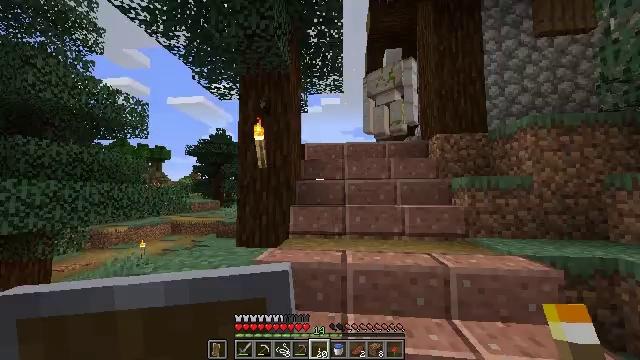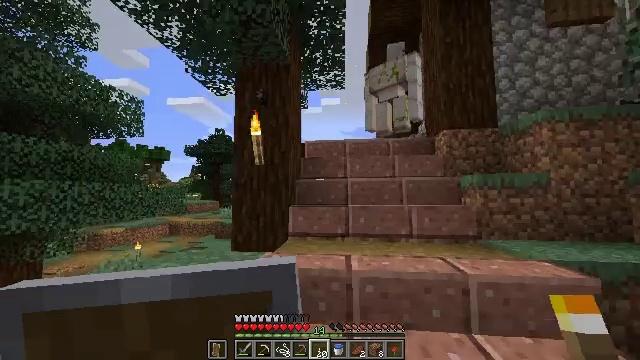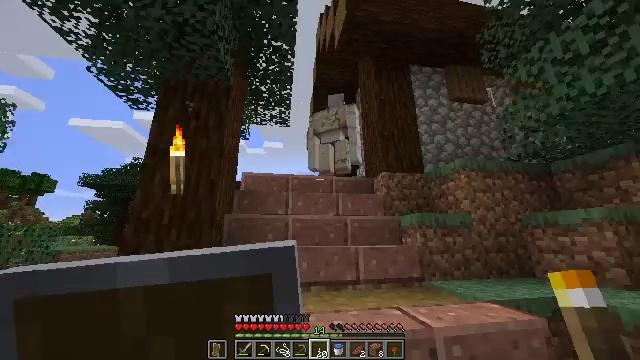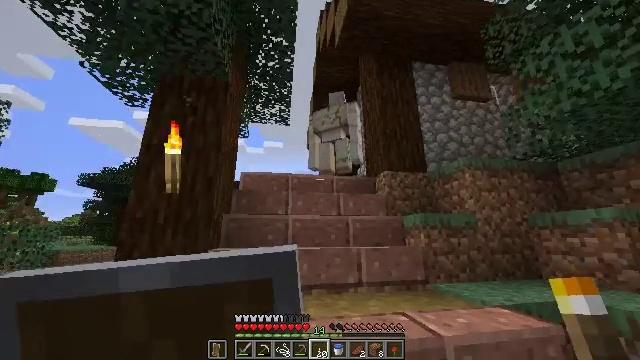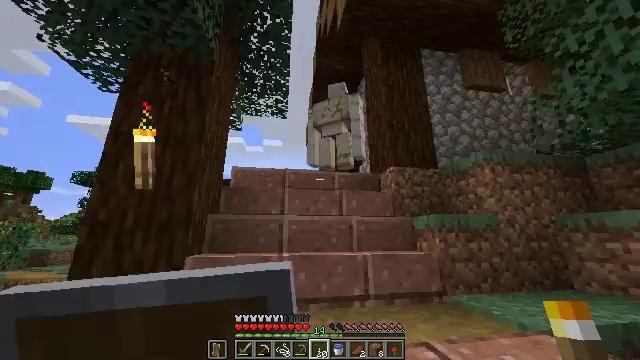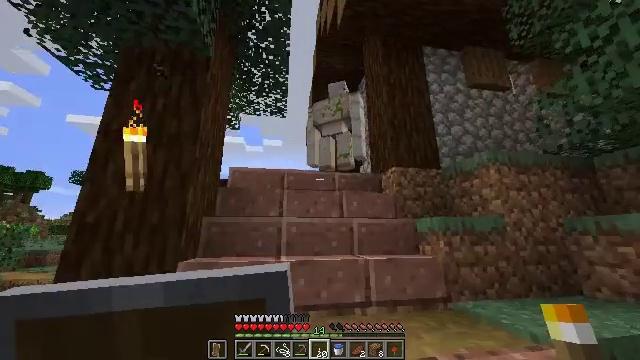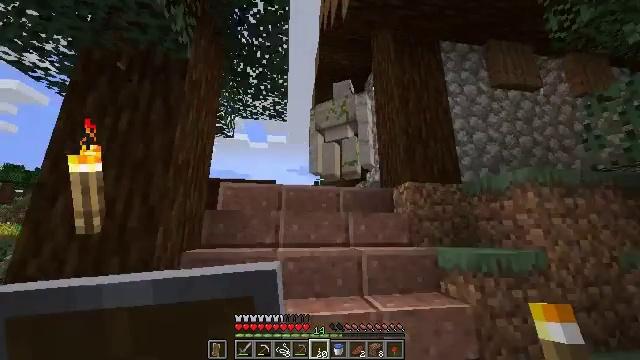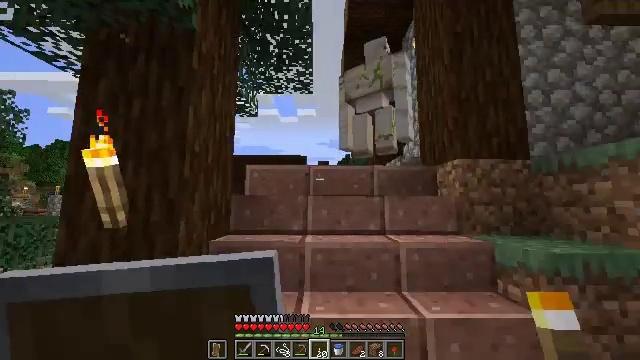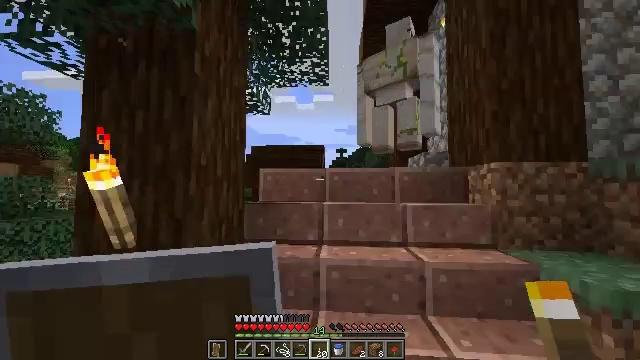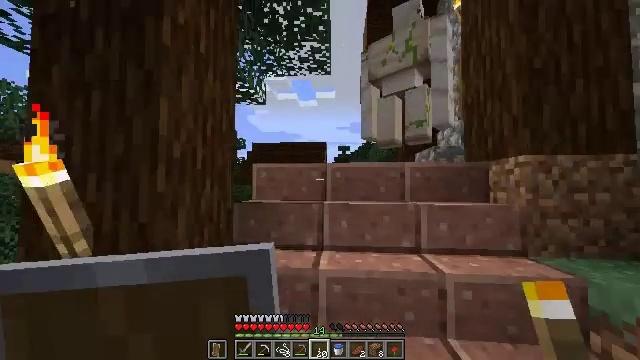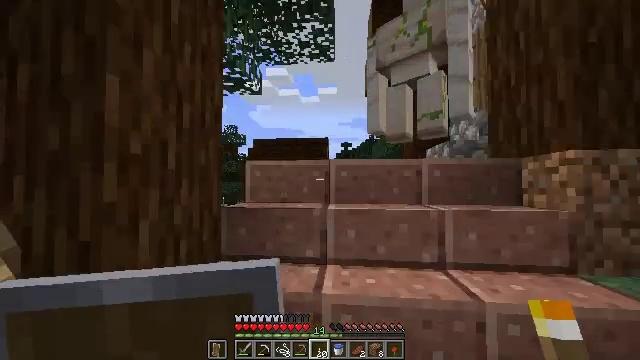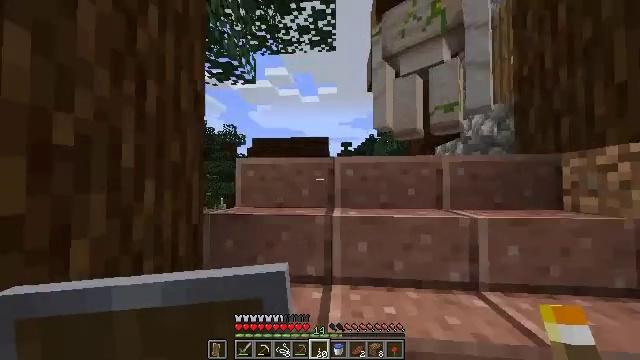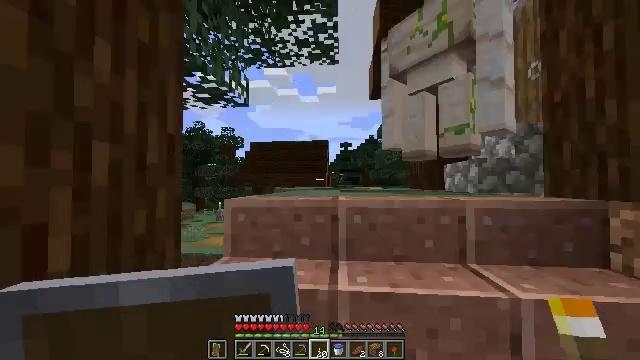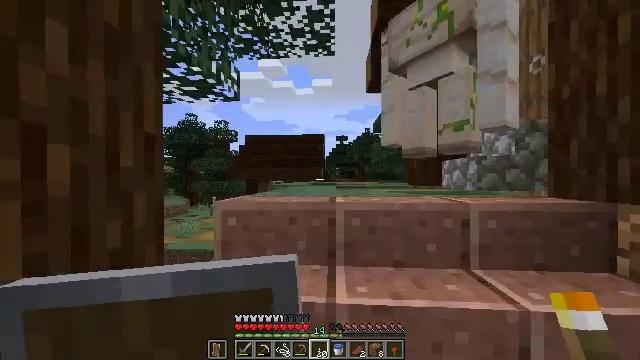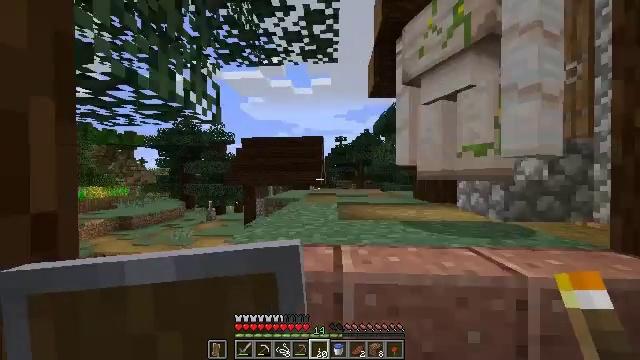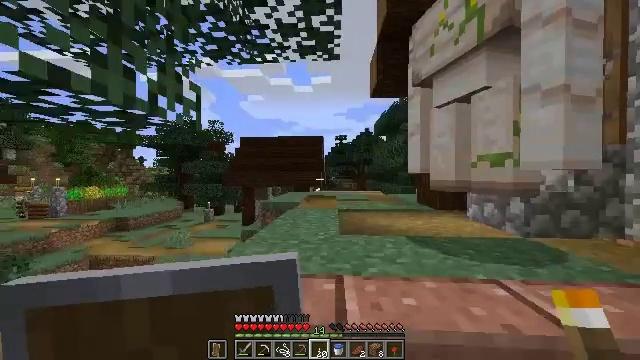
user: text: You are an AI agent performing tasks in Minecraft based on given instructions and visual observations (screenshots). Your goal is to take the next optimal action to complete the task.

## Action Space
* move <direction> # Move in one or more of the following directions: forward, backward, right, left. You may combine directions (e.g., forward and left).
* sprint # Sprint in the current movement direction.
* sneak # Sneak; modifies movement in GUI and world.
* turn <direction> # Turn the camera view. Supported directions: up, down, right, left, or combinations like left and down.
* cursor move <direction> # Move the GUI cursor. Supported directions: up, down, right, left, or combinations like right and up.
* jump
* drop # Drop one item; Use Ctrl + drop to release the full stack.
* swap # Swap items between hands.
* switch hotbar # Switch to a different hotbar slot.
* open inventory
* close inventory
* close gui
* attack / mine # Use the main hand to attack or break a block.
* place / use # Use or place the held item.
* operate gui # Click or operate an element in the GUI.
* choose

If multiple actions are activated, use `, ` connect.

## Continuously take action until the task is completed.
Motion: motion action
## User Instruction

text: Obtain blue wool using blue dye and wool in a crafting table.
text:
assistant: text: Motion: move forward
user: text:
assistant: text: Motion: move forward, turn right and up
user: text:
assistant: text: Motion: move forward
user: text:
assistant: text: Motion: move forward
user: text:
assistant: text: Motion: move forward
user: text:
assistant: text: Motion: move forward, turn left and down
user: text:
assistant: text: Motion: move forward, turn left and down
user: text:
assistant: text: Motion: move forward, turn left and down
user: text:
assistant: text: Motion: move forward
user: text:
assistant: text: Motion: move forward
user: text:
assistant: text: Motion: move forward
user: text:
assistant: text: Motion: move forward
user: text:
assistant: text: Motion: move forward, turn right and down
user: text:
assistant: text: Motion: move forward
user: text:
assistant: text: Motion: move forward
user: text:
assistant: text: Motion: move forward
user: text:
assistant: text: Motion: move forward
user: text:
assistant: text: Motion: move forward, sprint, turn down
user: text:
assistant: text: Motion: move forward, sprint
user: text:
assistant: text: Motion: move forward
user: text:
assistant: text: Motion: move forward
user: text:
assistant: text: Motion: move forward
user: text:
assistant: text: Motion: move forward
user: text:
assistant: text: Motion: move forward
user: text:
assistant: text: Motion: move forward, turn right and down
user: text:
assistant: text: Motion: move forward, turn right and down
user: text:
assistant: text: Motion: move forward
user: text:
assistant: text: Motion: move forward
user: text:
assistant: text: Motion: move forward
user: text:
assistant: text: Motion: move forward